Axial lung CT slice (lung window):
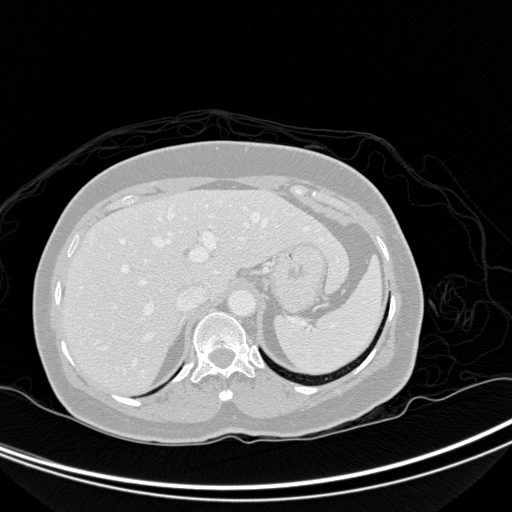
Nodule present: no